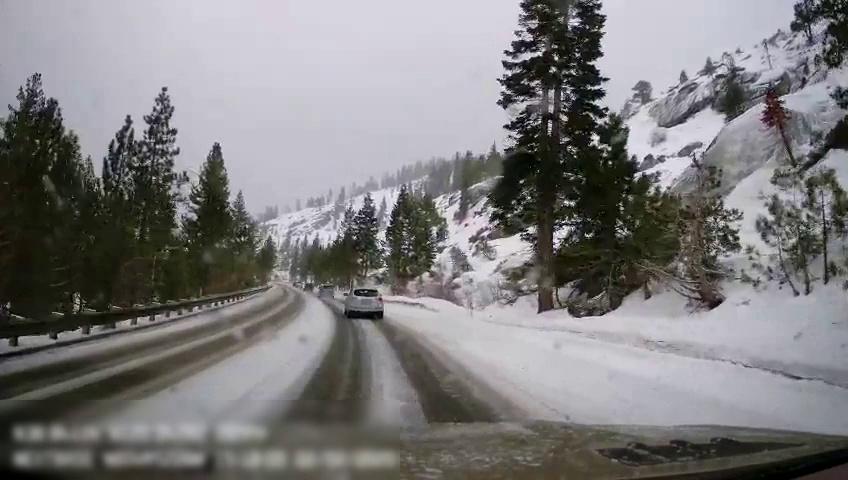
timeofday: Day
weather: Snowy
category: Drivable Space
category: Vehicles | Car
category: Vehicles | Car